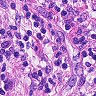
Metastatic tissue present: yes